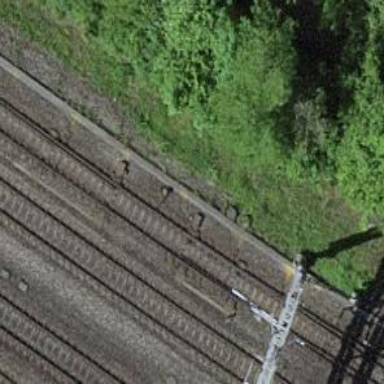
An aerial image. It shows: Railway switch.